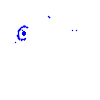
Particle: kaon